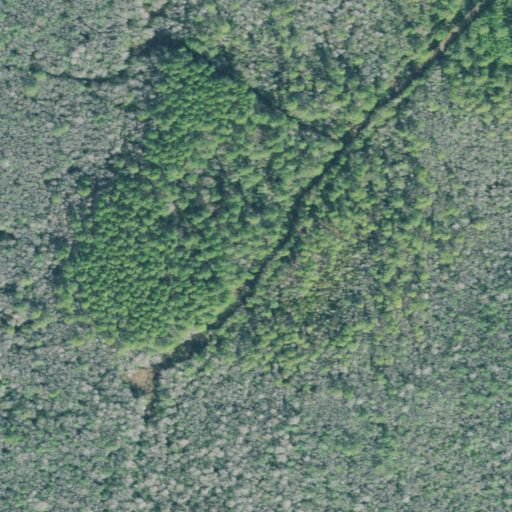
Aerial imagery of island in Georgia named Negro Camp Island containing only woody wetlands